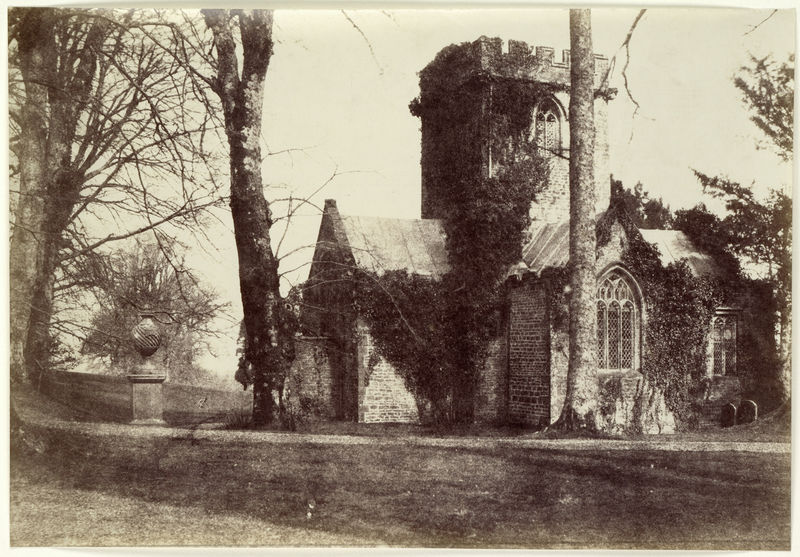
Titel: Gezicht op Melbury Church
Standort: Amsterdam
Institution: Rijksmuseum
Schlagwörter: schatten, weiß, bäume, äste, fenster, licht, schwarz, gebäude, weg, hügel, kirche, gotik, turm, garten, hang, mauer, backstein, sepia, zinnen, foto, fotografie, spitzbogen, kapelle, grabstein, grabsteine, bleiverglasung